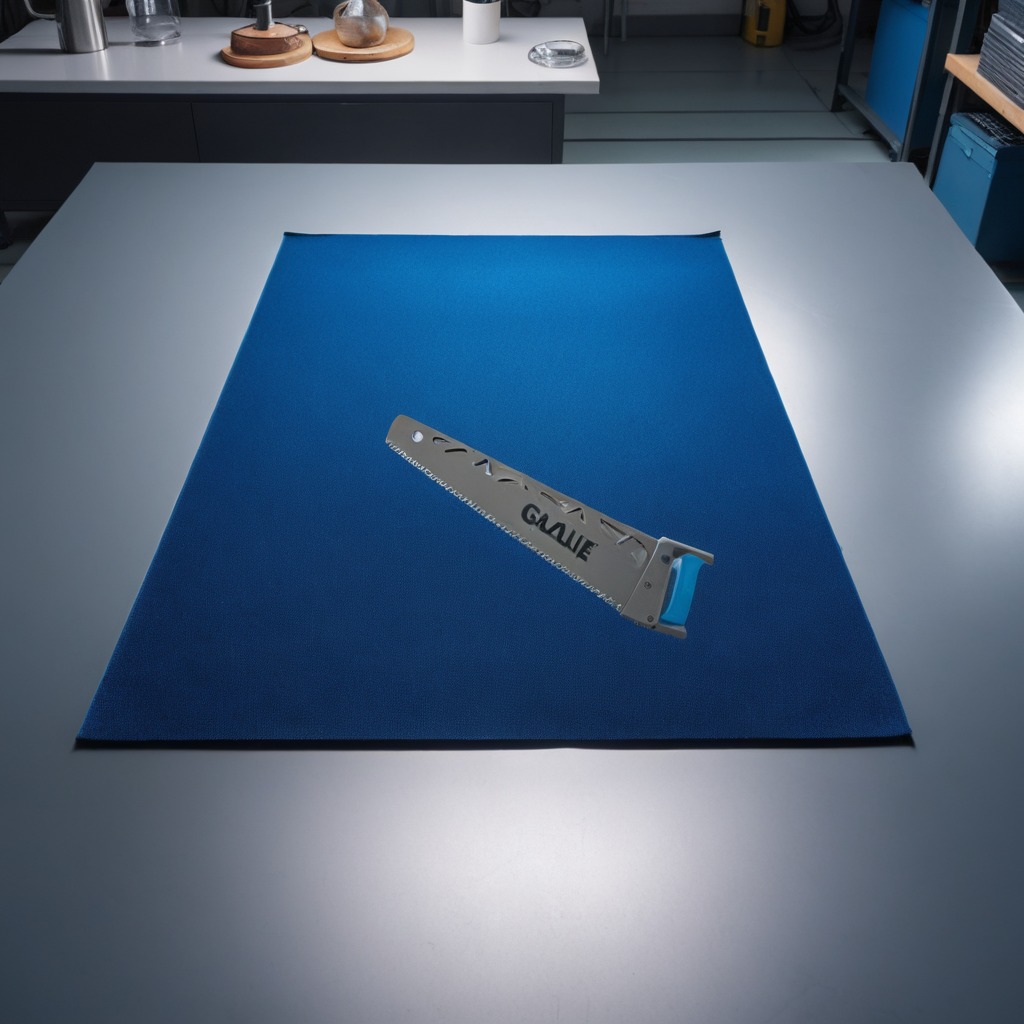
A metal saw lies on the tabletop.